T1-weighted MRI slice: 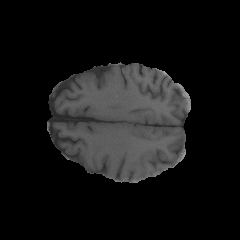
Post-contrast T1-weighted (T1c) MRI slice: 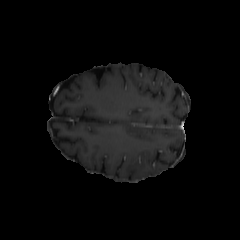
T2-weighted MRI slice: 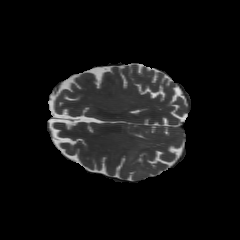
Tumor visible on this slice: yes